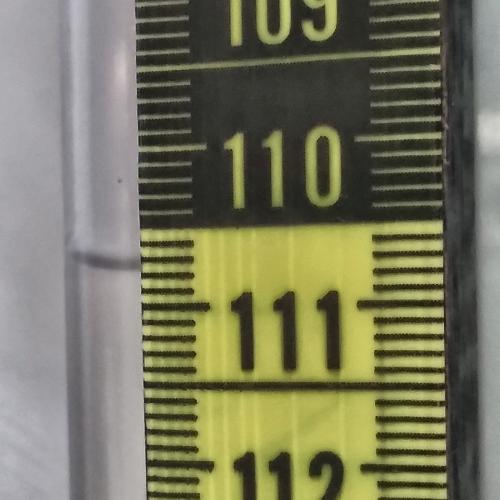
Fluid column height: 110.8 cm